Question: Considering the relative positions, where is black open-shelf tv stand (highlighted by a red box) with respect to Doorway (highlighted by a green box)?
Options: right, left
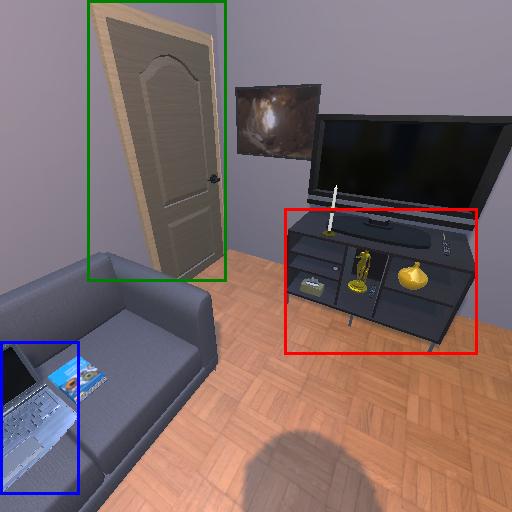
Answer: right